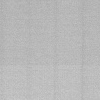
Atmospheric dust classification: dusty